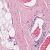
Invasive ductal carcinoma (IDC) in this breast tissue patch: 0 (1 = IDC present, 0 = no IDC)